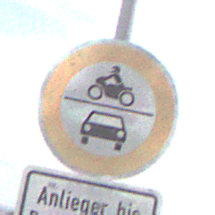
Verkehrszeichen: VerbotKraftfahrzeuge
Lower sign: SonstigeFahrzeugePersonengruppenFrei3
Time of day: Midday
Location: Outdoor (Nature)
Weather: PartlyCloudy
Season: NotSpecified
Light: Natural